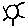
Label: sun